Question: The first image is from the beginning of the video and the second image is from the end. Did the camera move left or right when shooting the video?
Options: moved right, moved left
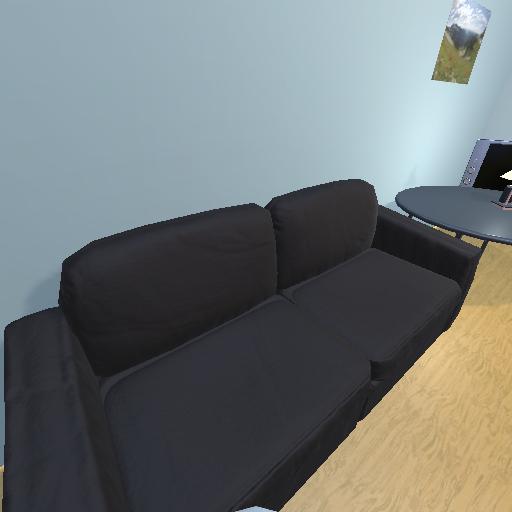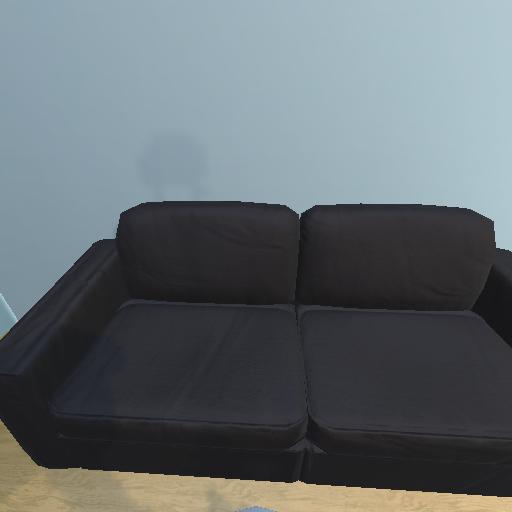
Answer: moved right